Field crop: tomato
Growth stage: 1
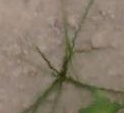
Species: cyperus